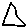
Label: triangle